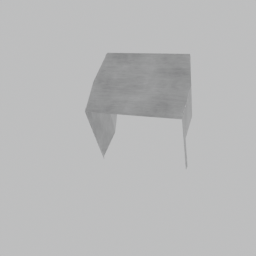
Label: furniture